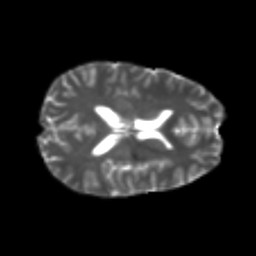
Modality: T2w
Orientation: axial
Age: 22
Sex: female
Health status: healthy
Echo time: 0.074 s